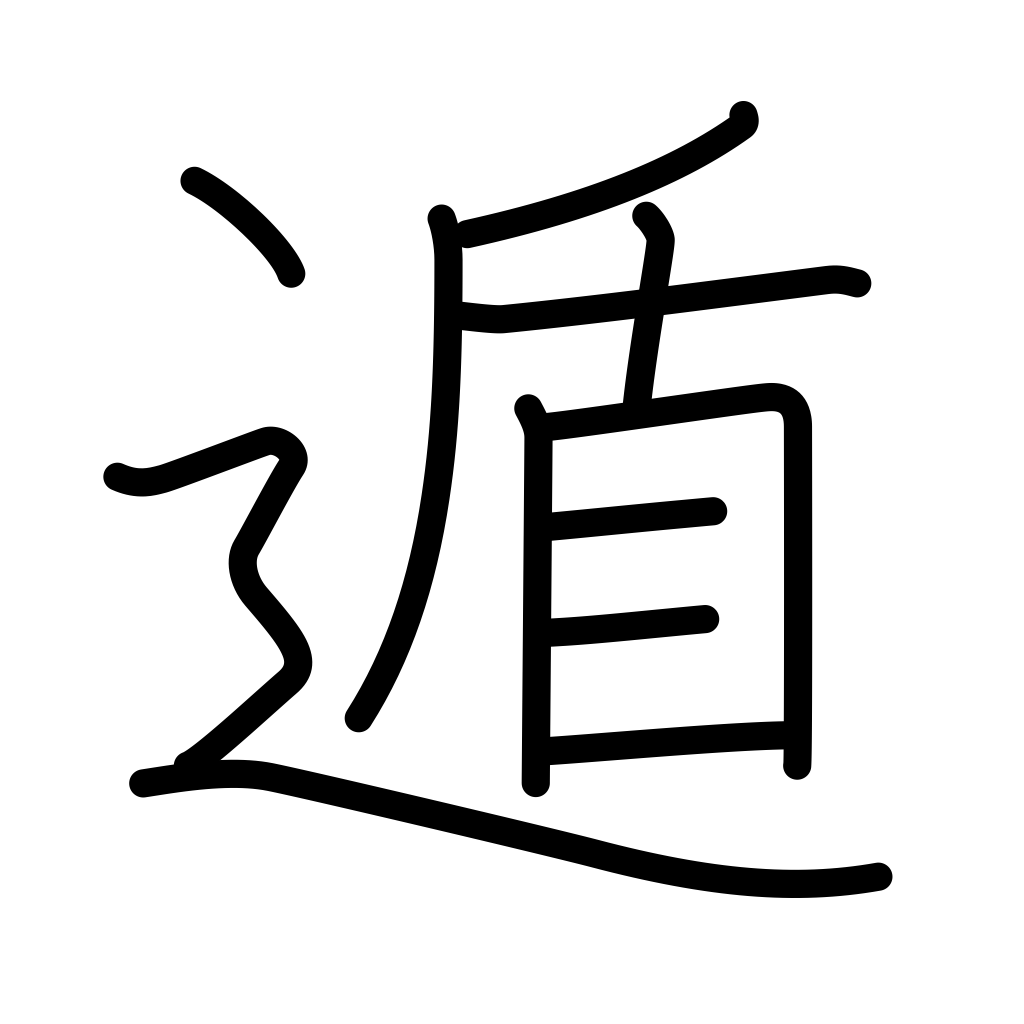
Meaning: flee, escape, shirk, evade, set free